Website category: auto
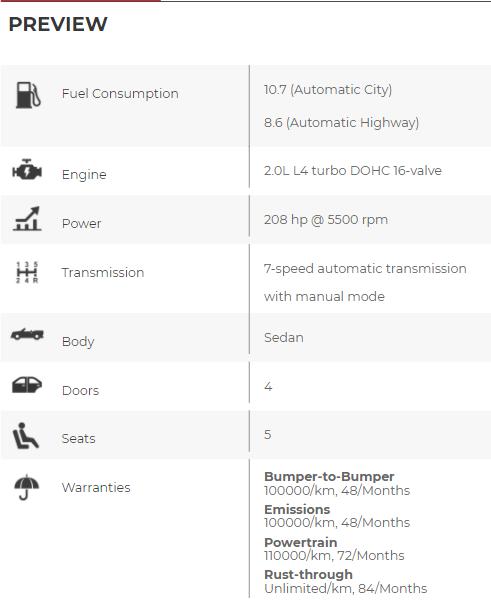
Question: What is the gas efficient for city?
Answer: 10.7 (Automatic City)

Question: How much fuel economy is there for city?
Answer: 10.7 (Automatic City)

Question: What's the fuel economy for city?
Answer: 10.7 (Automatic City)

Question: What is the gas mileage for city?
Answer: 10.7 (Automatic City)

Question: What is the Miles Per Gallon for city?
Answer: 10.7 (Automatic City)

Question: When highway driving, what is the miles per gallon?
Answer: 8.6 (Automatic Highway)

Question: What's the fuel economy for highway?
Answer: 8.6 (Automatic Highway)

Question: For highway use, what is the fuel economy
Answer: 8.6 (Automatic Highway)

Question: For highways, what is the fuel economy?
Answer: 8.6 (Automatic Highway)

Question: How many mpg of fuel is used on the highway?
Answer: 8.6 (Automatic Highway)

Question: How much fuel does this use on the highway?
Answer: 8.6 (Automatic Highway)

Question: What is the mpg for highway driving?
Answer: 8.6 (Automatic Highway)

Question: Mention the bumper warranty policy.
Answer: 100000/km, 48/Months

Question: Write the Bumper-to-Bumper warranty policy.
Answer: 100000/km, 48/Months

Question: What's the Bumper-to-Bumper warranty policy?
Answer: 100000/km, 48/Months

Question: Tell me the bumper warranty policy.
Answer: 100000/km, 48/Months

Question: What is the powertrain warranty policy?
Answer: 110000/km, 72/Months

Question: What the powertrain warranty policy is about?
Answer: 110000/km, 72/Months

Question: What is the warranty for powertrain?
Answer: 110000/km, 72/Months